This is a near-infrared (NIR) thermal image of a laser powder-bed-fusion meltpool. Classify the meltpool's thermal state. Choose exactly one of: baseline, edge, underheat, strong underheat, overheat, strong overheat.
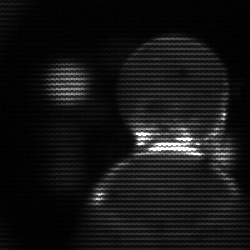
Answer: edge